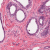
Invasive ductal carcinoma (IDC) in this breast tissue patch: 0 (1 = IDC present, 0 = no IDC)